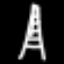
Label: The Eiffel Tower